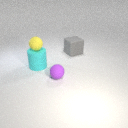
small purple rubber sphere in front of large gray rubber cube